Question: I was trying to use SvgPictures.asset as a background for my container, yet it doesnt fill it, the black part is the container itself with Colors.black while the orange part is the svg
Any idea why is it like this?
'''
Container(
height: 100,
width: MediaQuery.of(context).size.width,
color: Colors.black,
alignment: Alignment.center,
child: SvgPicture.asset(
'assets/images/title-bg.svg',
fit: BoxFit.cover,
),
),
'''

Also... if no height is set at the container, it becomes like this
<URL>
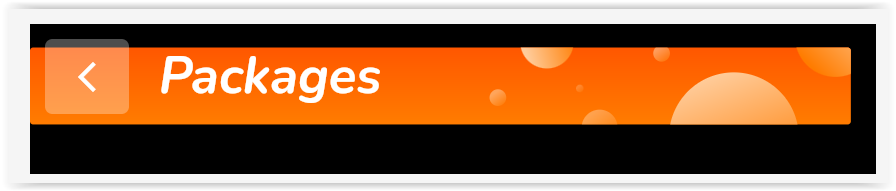
Answer: I fixed the thing... turns out, when I received the SVG file, there is some whitespace outside of the normal shown image there, hence, creating the empty spaces, I used an external software to deleted it and it is showing perfectly now...